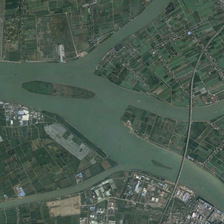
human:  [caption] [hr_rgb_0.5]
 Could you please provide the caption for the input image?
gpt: many pieces of farmlands are in two sides of a river with three branches .

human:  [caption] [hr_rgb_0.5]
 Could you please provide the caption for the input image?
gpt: many pieces of farmlands are in two sides of a river with three branches .

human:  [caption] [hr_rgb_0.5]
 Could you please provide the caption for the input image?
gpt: many pieces of farmlands are in two sides of a river with three branches .

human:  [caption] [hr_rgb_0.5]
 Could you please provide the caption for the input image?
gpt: many pieces of farmlands are in two sides of a river with three branches .

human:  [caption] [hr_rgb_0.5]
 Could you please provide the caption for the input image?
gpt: many pieces of farmlands are in two sides of a river with three branches .